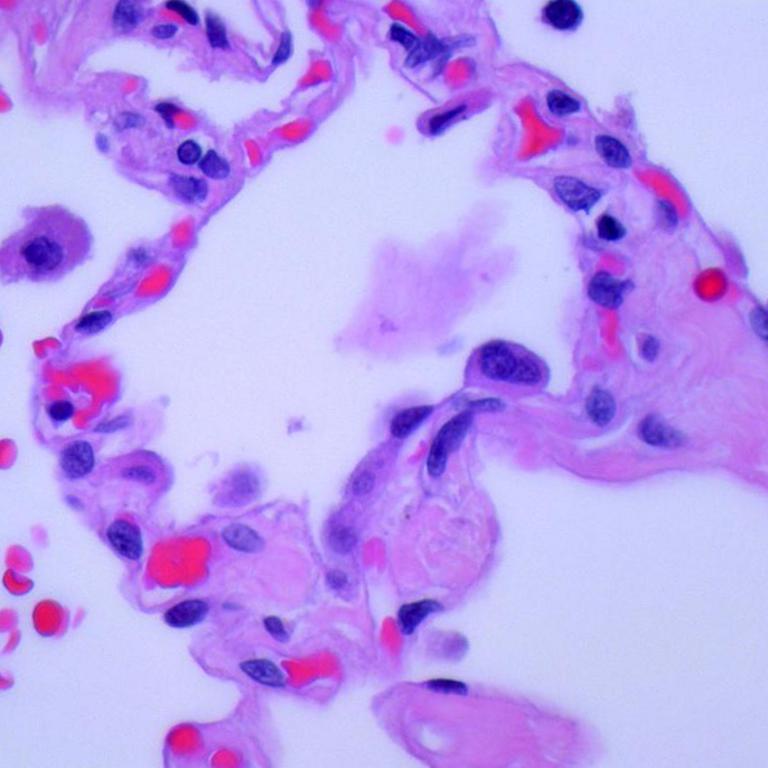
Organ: lung
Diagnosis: benign